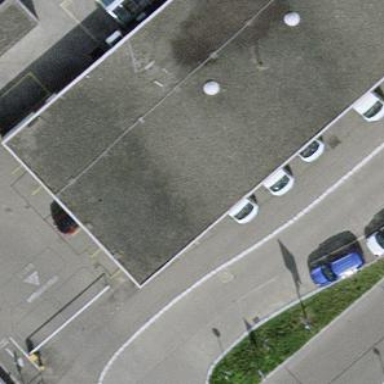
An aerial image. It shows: View of roof of building.